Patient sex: F
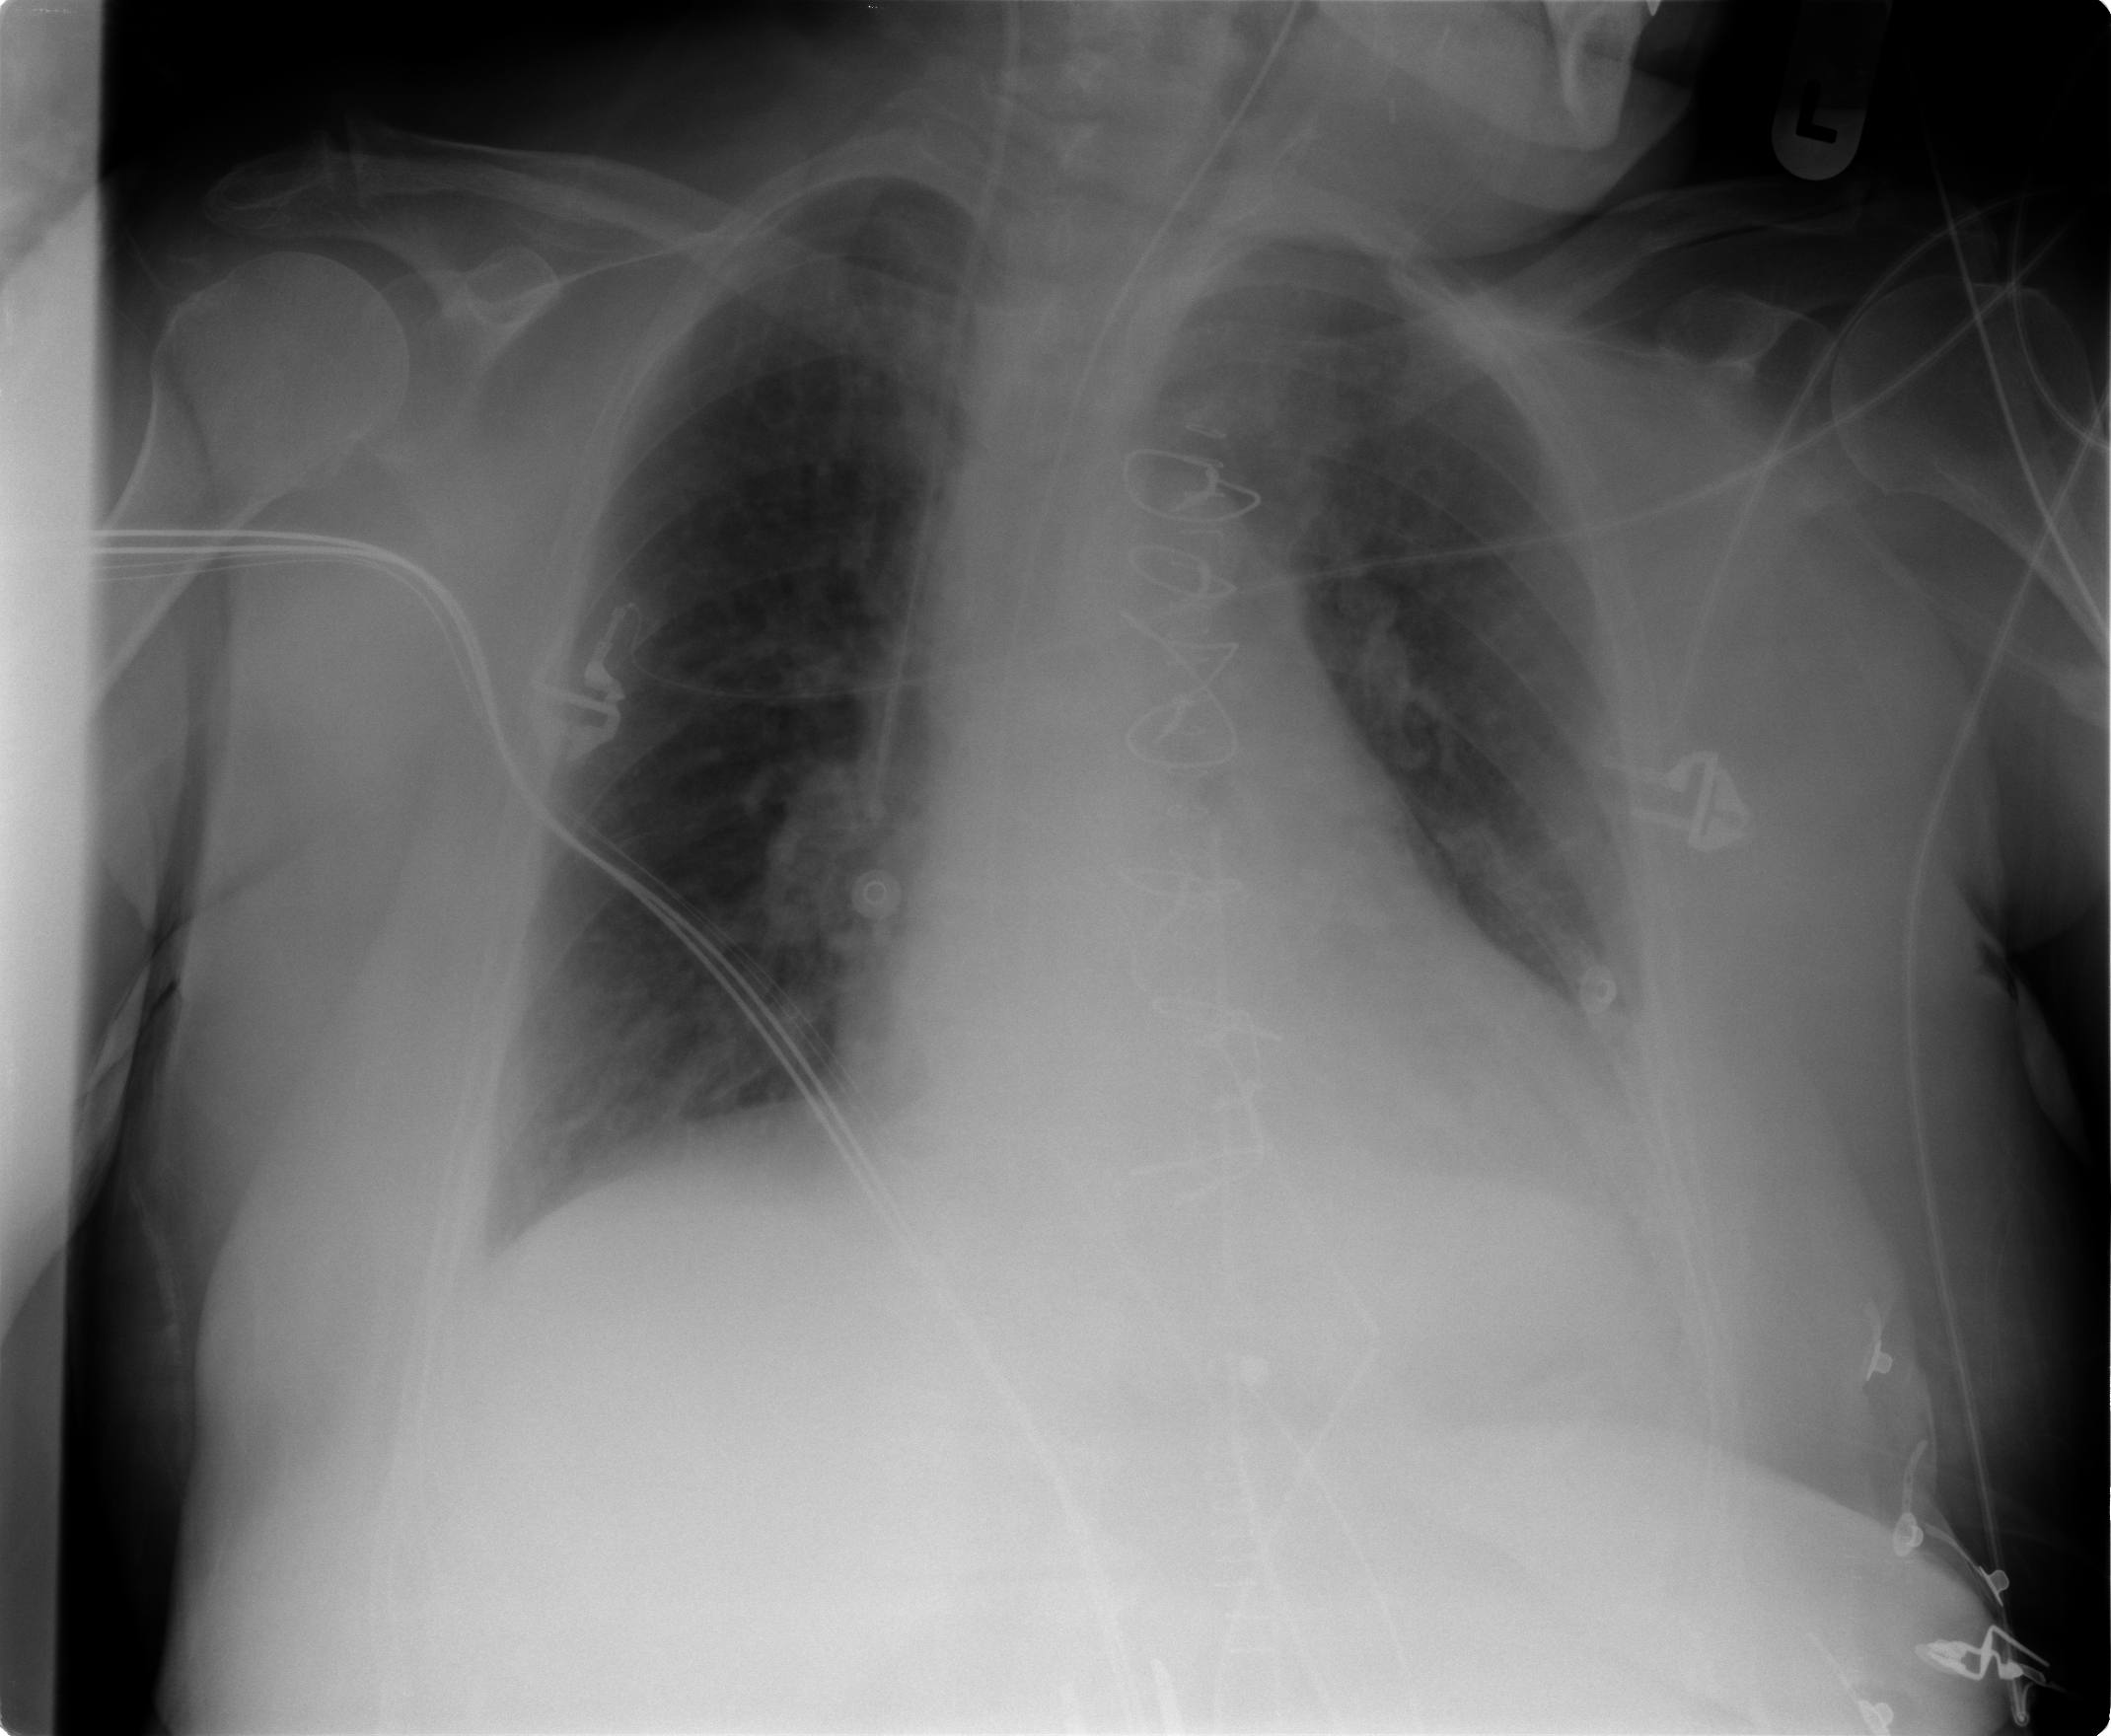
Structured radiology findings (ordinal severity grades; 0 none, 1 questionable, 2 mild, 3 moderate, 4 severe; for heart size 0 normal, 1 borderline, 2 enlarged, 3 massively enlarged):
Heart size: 2
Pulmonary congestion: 2
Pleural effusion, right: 0
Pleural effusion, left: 0
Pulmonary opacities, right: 0
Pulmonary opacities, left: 0
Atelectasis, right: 1
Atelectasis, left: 2